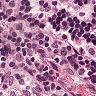
Metastatic tissue present: no